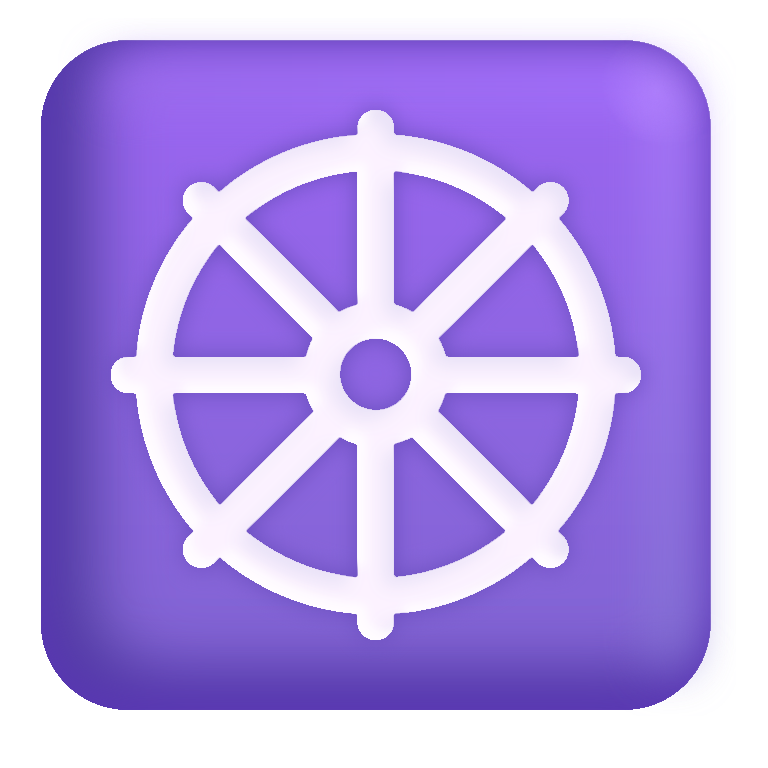
wheel of dharma color